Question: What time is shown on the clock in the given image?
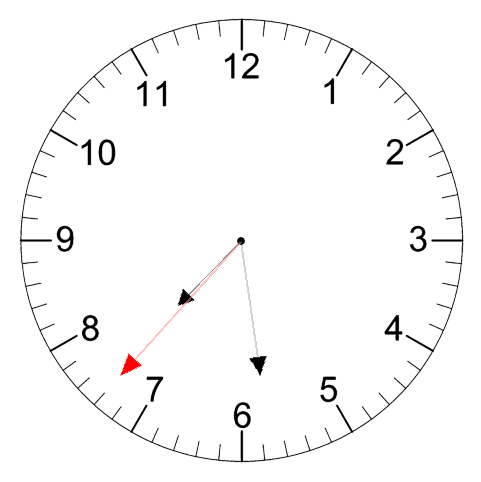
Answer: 07:28:37